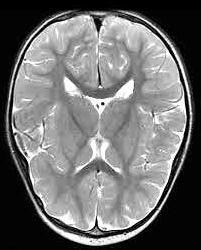
Label: notumor